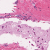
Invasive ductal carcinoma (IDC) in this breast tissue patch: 0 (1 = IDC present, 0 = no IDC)